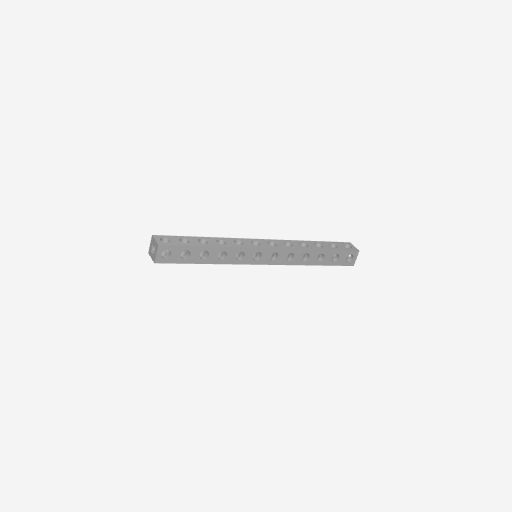
Part: SquareBeam12H